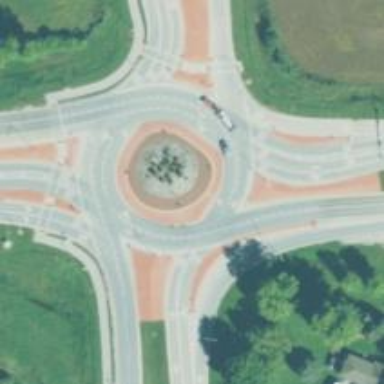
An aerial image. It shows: Roundabout at primary highway.